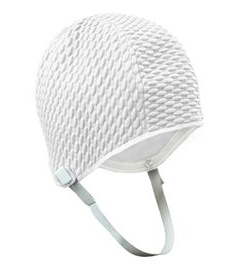
Label: bathing cap, swimming cap